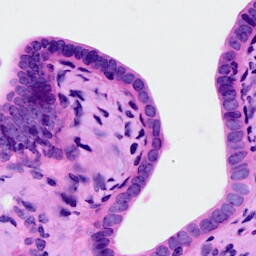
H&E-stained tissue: Ovarian